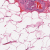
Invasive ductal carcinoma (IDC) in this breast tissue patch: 0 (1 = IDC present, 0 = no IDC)